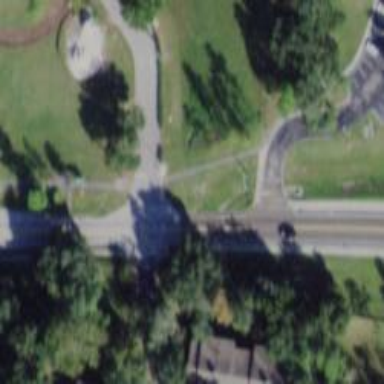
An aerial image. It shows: Uncontrolled road crossing.